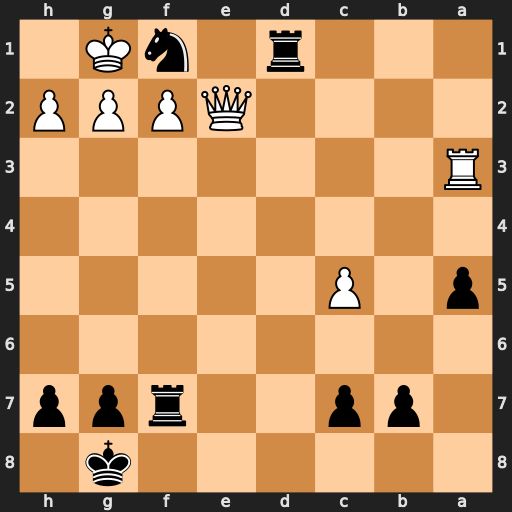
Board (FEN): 6k1/1pp2rpp/8/p1P5/8/R7/4QPPP/3r1nK1
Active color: b
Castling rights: -
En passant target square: -
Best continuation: Ne3+ Qxd1 Nxd1